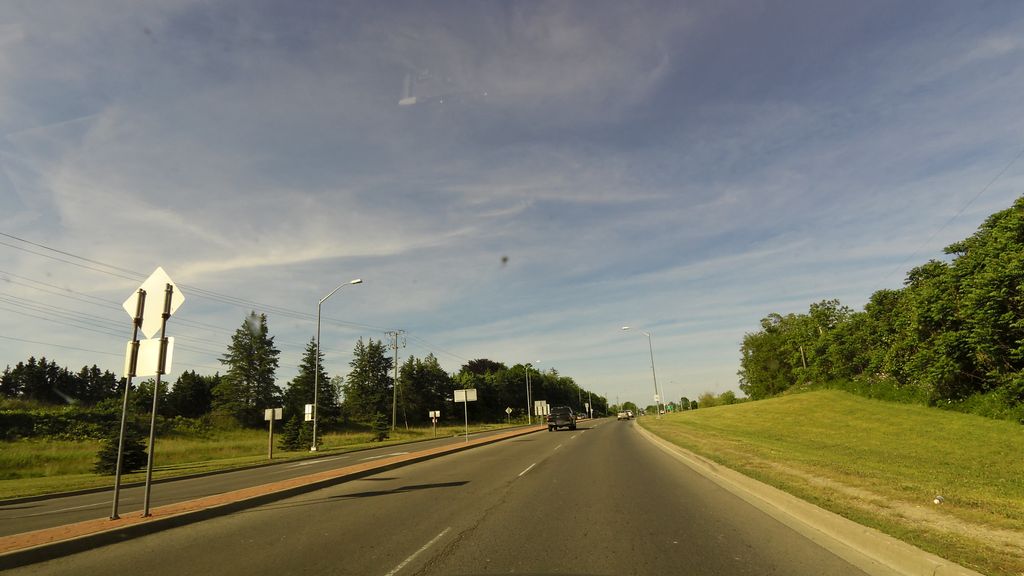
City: hamilton